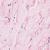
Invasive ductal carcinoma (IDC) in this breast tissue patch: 0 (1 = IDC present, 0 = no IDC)